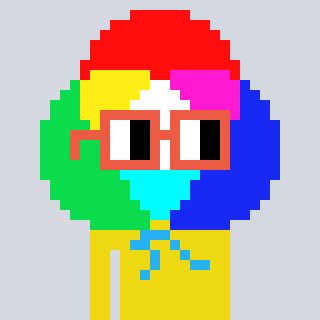
a pixel art character with square orange glasses, a color circle-shaped head and a yellow-colored body on a cool background